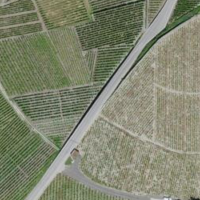
EUNIS habitat code: 40
Species observed at this site:
Medicago sativa